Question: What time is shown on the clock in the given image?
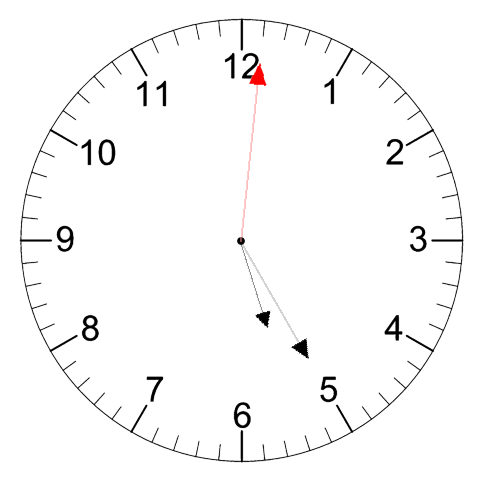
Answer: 05:25:01